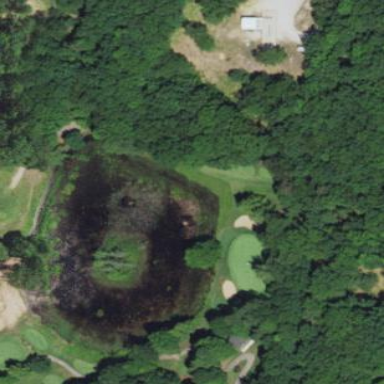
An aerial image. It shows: Rough area on grassy golf course.